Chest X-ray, PA view. Patient: 17 years old, sex M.
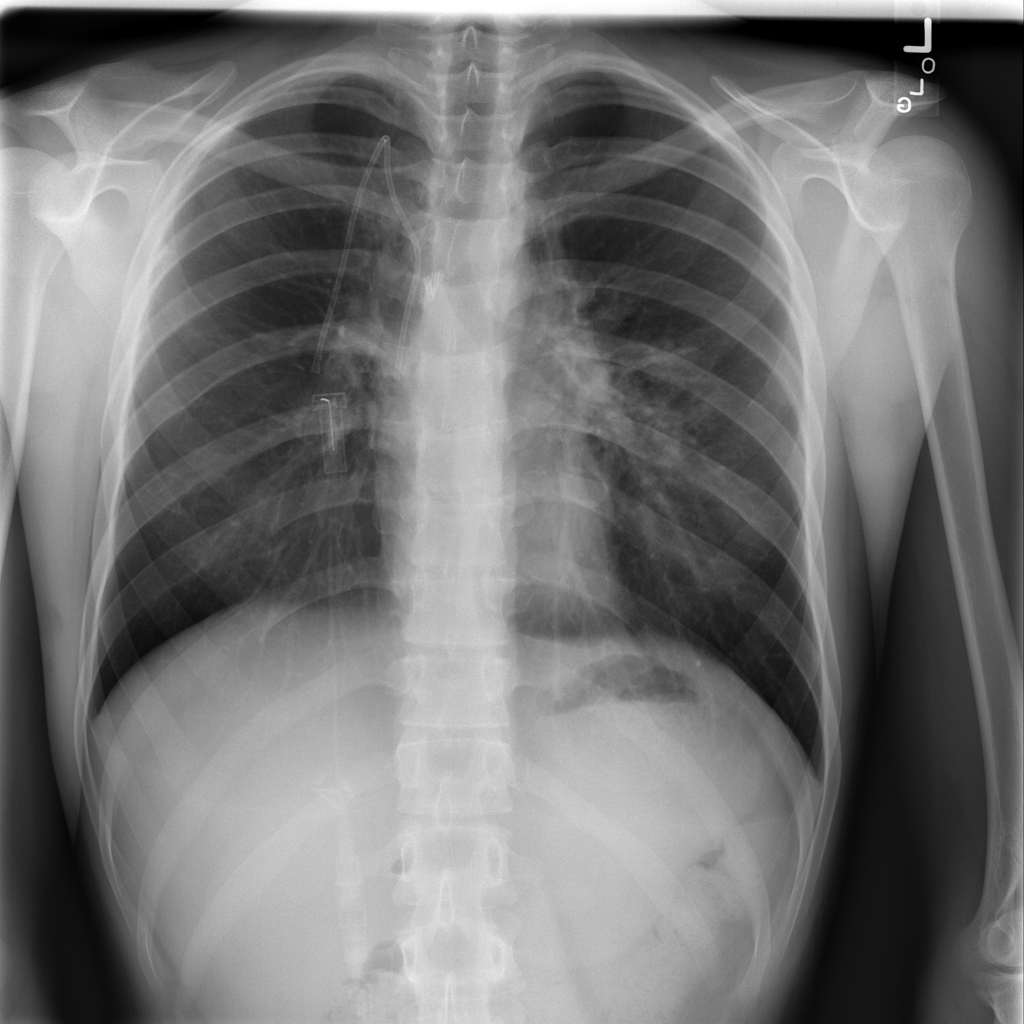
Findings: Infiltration